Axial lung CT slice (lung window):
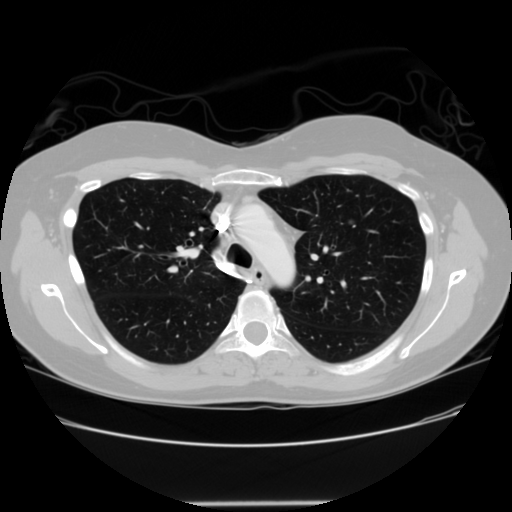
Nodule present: yes
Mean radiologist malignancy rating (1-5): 2.5